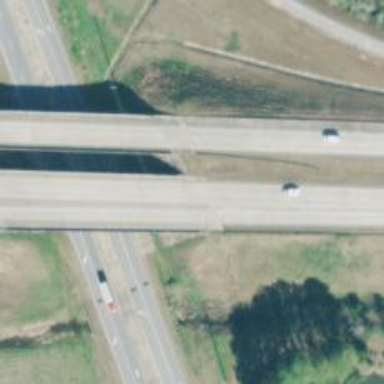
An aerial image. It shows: Bridge on trunk expressway with dual carriageway.